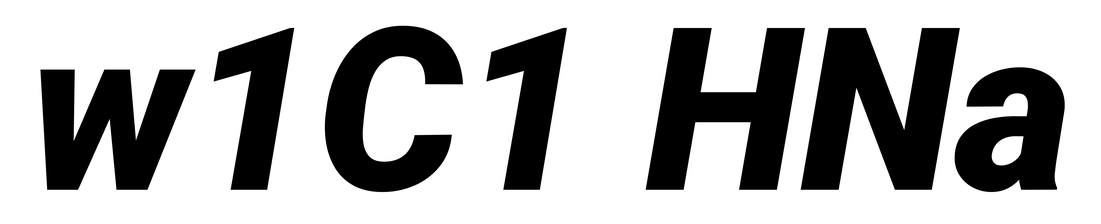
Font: Roboto-Italic_Black_Italic